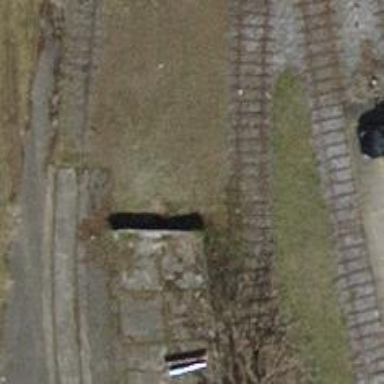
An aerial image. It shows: Disused railway spur with one track.